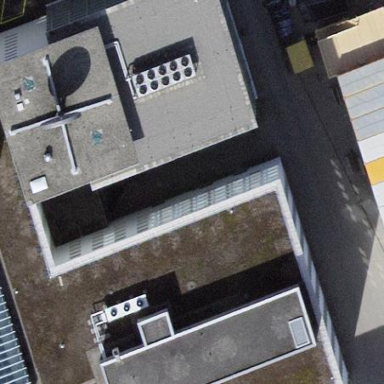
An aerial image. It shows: Office building.